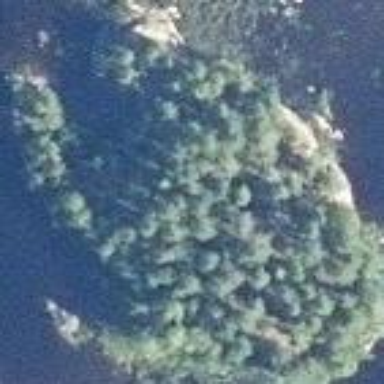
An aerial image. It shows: Islet.